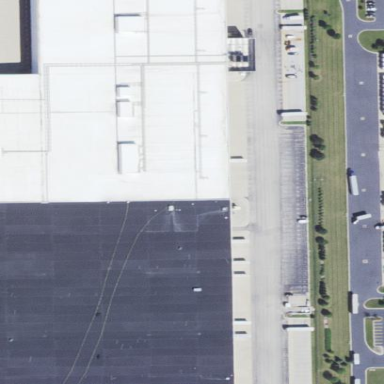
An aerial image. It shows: Industrial building.